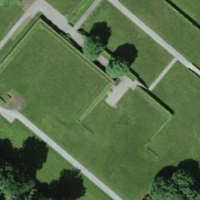
EUNIS habitat code: 53
Species observed at this site:
Fragaria moschata
Cardamine pratensis
Acer pseudoplatanus